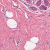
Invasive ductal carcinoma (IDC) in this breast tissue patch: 0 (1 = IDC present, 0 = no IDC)